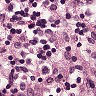
Metastatic tissue present: no